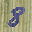
Label: 8